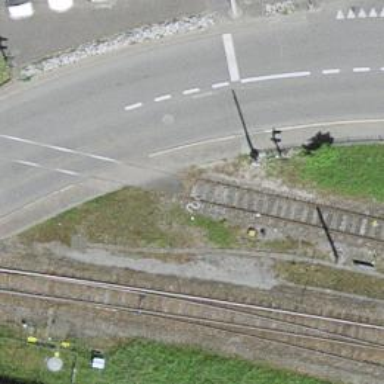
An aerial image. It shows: Railway crossing.